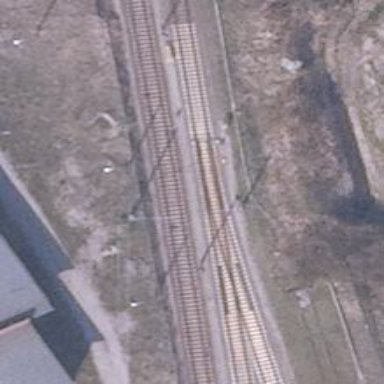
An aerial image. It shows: Railway switch.